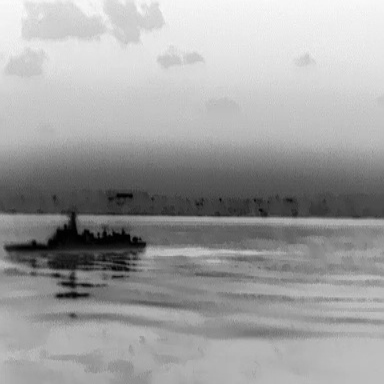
There is a warship in the infrared image.